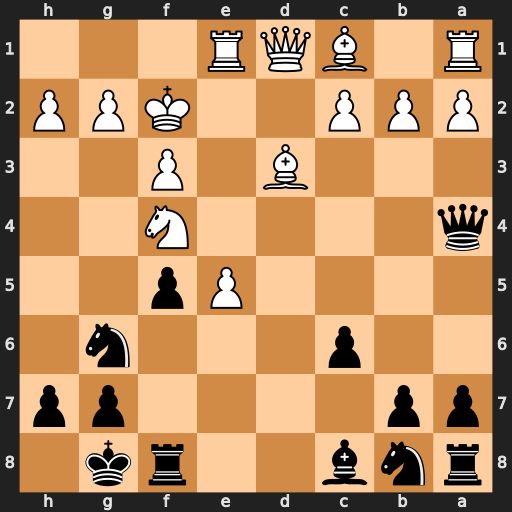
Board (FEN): rnb2rk1/pp4pp/2p3n1/4Pp2/q4N2/3B1P2/PPP2KPP/R1BQR3
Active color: b
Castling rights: -
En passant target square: -
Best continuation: Nxf4 Bxf4 Qxf4